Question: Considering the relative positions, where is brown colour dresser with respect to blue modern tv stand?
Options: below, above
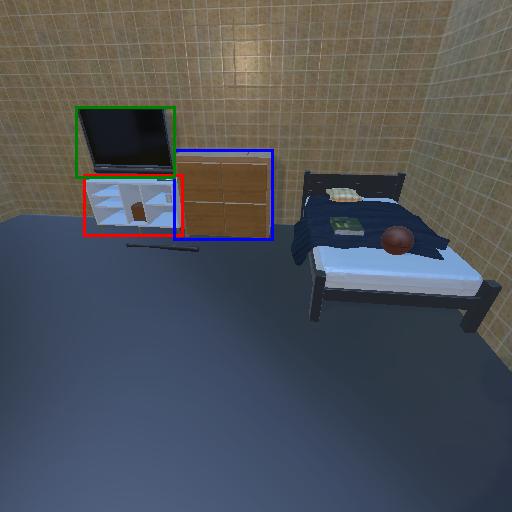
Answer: below